The plot shows how the frequency content of a bearing vibration signal evolves over time (STFT spectrogram). Diagnose the bearing from this image, choosing from: normal, inner_race, outer_race, ball.
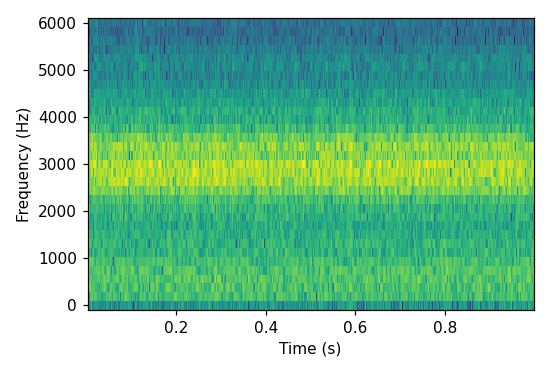
Answer: outer_race